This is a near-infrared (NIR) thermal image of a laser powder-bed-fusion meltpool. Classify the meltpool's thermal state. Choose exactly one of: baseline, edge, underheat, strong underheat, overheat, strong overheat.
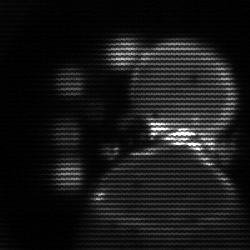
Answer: baseline